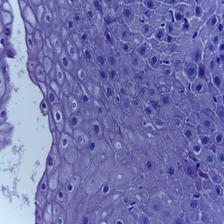
Diagnosis: Normal